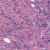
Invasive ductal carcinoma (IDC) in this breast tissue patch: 1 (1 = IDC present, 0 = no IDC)